Question: I have python script that converts data.xml to html using stylesheet.xsl.
And i have a problem with inserting html tags into the stylesheet.
I would like to put all the generated values into table cells. maybe someone experienced could help me?
'''
xsl:choose
xsl:when test="$NECoords = 'true'"
xsl:value-of select="concat($PtStr, $NthStr, $EastStr, $ElevStr, ' ', $TimeStr, $hzPrec, $vtPrec, $PDOP, $aRMS, $NbrSat, $NbrInt)"/>
/xsl:when>
'''
''''
I would like to know how to put above concatenated strings into table cells in output html file, like:
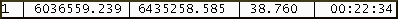
Answer: how about using
'''
string-join( (concat('<td>',$firsElement),..(elements)..,concat($lastElement,'</td>') ) ,'</td><td>')
'''
I think that this code would generate something like
'''
<td>$firstElement</td><td>$secEl</td><td>..(n-cells)..</td><td>$lastElement</td>
'''
I don't know if there are problems with the '<td>' elements, in this case you have to escape them ('&lt; &gt;').
maybe you have to add this snippet to the xsl:stylesheet declaration.
'''
xmlns:fn="http://www.w3.org/2005/02/xpath-functions"
'''
<URL>